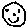
Label: smiley face